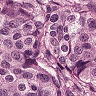
Metastatic tissue present: yes